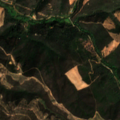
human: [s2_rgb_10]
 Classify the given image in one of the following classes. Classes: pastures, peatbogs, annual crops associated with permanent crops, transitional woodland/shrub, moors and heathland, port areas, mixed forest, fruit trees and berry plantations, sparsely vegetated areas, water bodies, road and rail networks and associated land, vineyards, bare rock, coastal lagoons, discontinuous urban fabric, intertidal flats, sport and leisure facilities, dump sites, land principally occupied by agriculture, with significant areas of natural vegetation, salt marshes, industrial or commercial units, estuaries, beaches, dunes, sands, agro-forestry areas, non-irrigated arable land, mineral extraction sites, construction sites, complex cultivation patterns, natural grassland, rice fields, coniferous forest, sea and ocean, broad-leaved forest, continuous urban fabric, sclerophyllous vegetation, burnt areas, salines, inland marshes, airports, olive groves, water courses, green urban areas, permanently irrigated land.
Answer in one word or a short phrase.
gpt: broad-leaved forest, sclerophyllous vegetation, transitional woodland/shrub